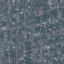
Label: Residential